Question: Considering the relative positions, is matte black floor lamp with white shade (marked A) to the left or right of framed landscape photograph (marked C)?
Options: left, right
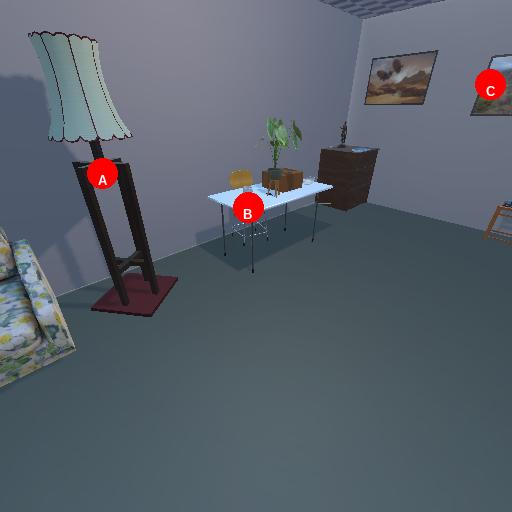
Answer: left